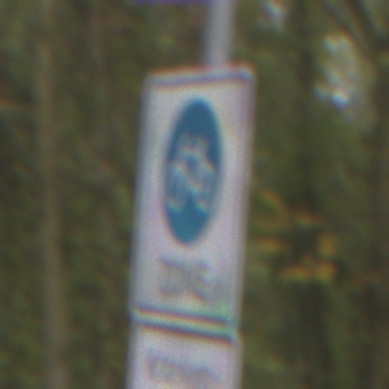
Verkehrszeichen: BeginnFahrradzone
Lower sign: BesondereFahrzeugeUndTransportgueter4
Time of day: MorningAfternoon
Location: Outdoor (Urban)
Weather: PartlyCloudy
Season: NotSpecified
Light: Natural